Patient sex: M
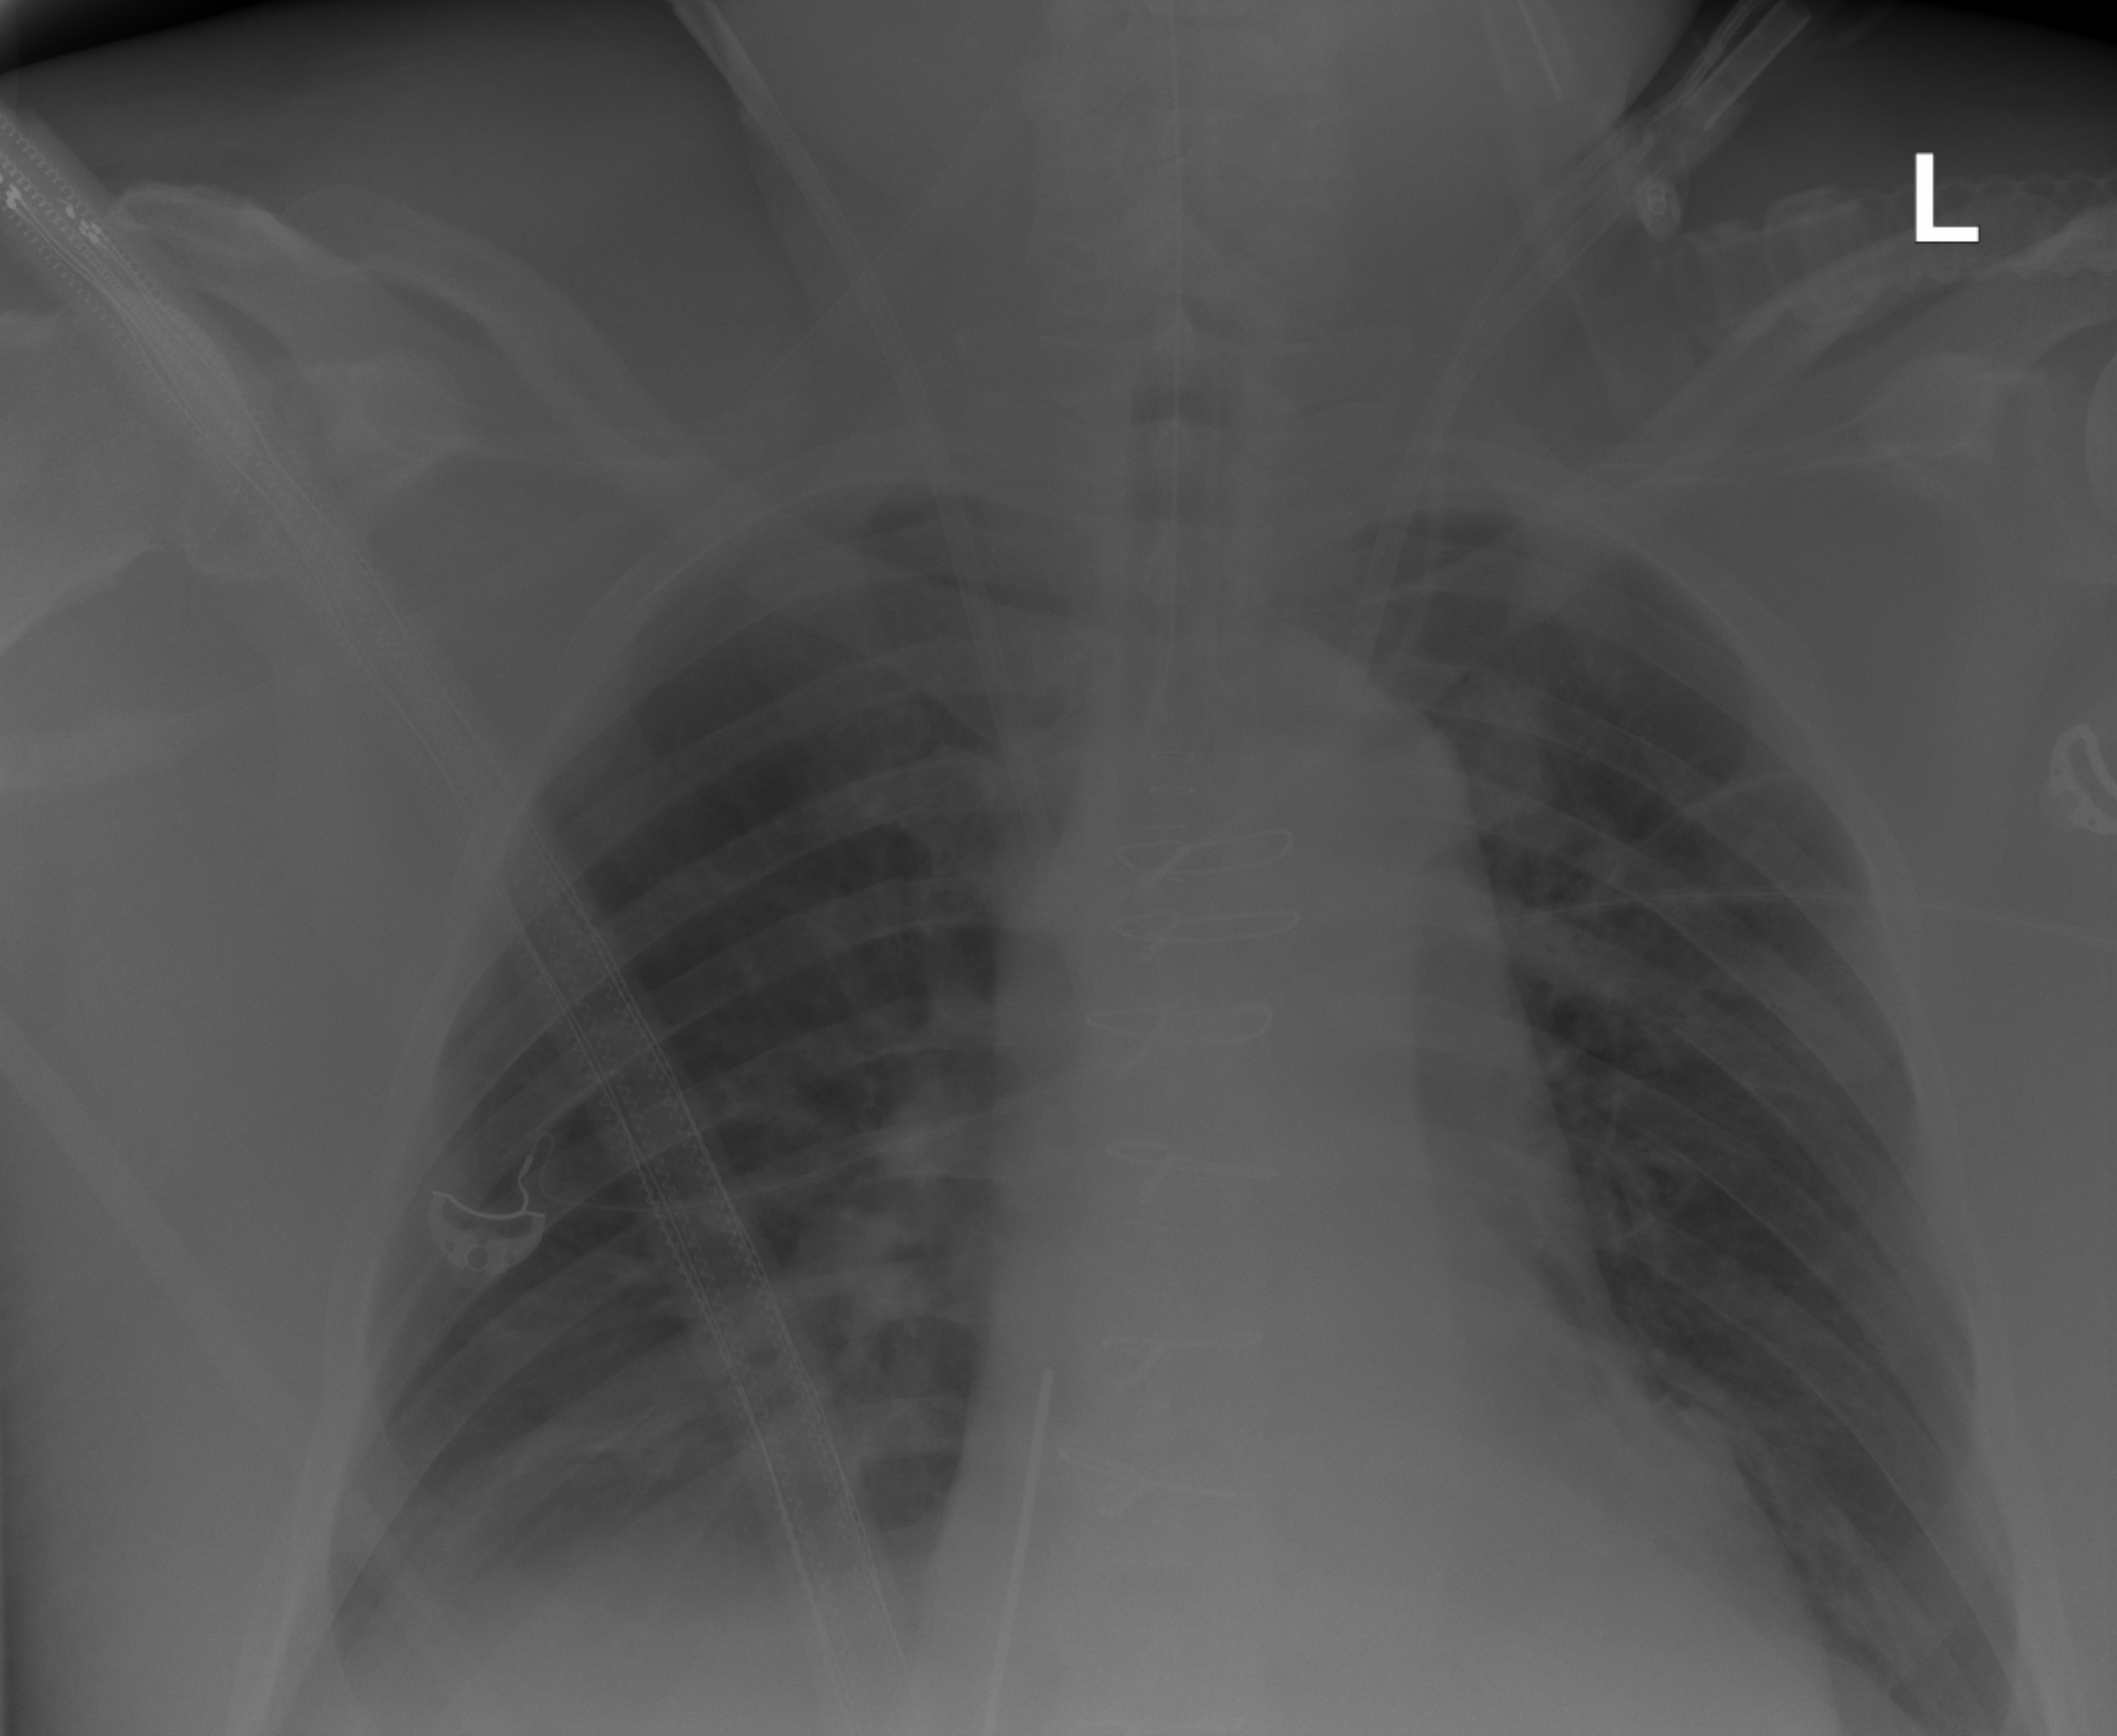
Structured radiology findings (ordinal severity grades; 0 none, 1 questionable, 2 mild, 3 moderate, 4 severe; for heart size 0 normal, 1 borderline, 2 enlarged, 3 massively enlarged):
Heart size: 2
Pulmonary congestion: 2
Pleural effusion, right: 2
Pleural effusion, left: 0
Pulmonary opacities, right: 0
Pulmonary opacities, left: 0
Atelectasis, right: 2
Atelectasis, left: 0